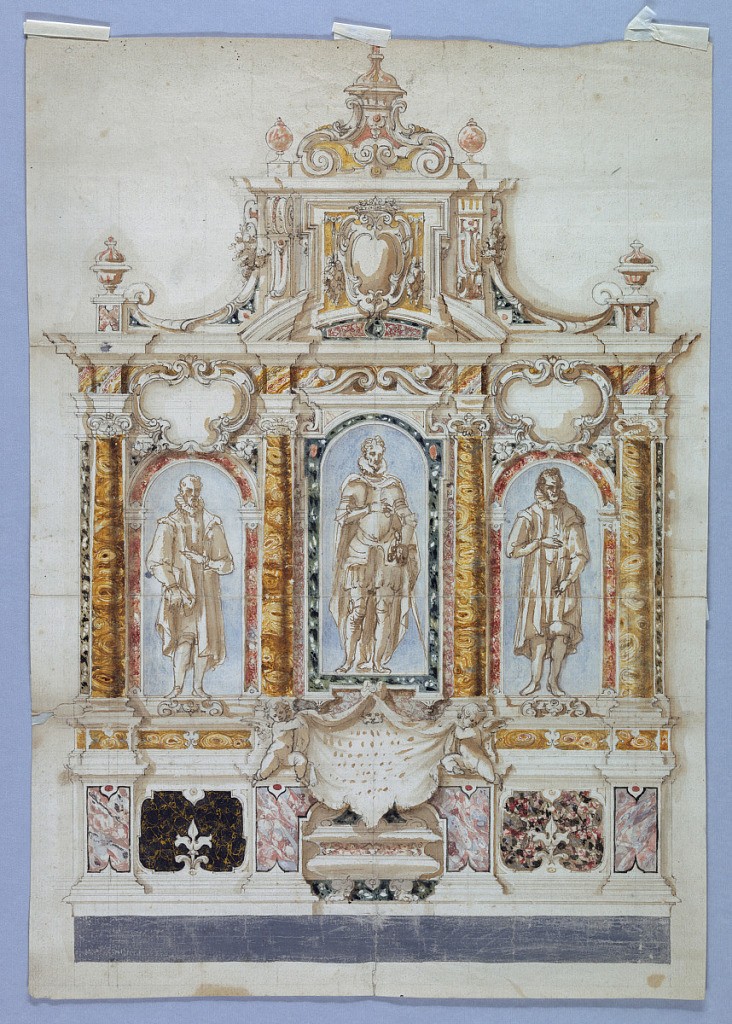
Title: Design for a Sepulchral Monument for Three Brothers
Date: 1590–1610
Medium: Graphite, pen and ink, brush and watercolor on paper
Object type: Drawing
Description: Intended to be executed with white marble and marbles of many colors. Below is a base. One sarcophagus stands in the central panel of the dado. Above it is a lion skin serving as a tablet for the inscription. IT is laterally held by putti sitting upon moldings. Above is an order of three embedded Ionic columns. In the central inter-columniation is a niche with the statue of an ederly man in armor. Laterally are two niches with two elderly men each with a book. Above the lateral niches are escutcheons. A pediment is above the central one. Above the entablature are in the middle a pediment with an escutcheon with a crown and laterally pedestals with urns. They are connected with the pediment by scrolls.